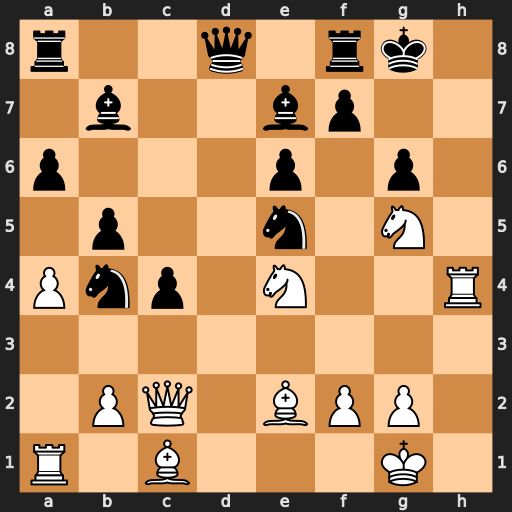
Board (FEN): r2q1rk1/1b2bp2/p3p1p1/1p2n1N1/Pnp1N2R/8/1PQ1BPP1/R1B3K1
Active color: w
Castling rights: -
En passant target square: -
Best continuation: Qc3 Nbd3 Bxd3